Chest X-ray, PA view. Patient: 28 years old, sex M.
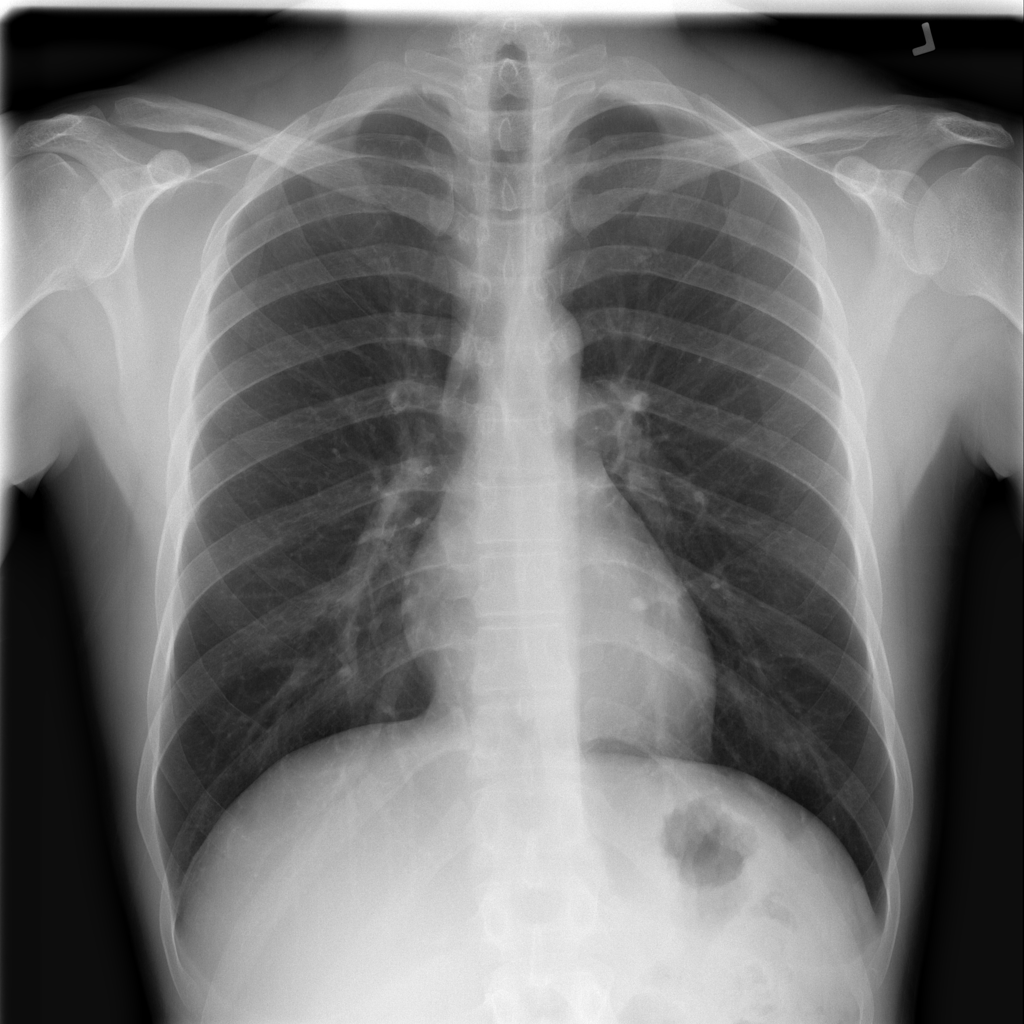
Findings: No Finding